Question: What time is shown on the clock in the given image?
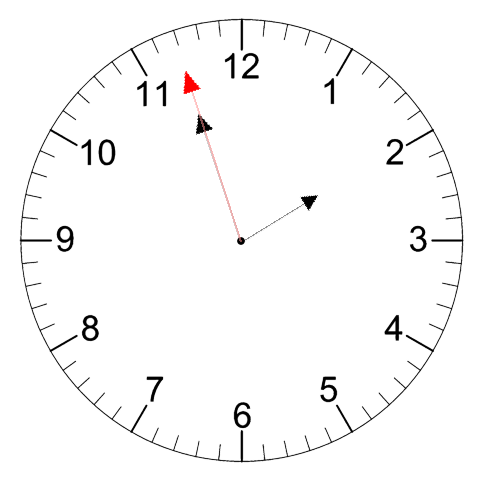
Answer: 01:56:57